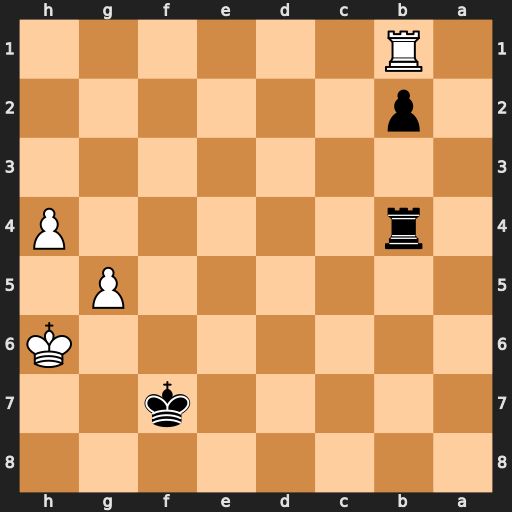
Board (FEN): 8/5k2/7K/6P1/1r5P/8/1p6/1R6
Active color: b
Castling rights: -
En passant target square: -
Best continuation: Rxh4#